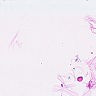
Metastatic tissue present: no